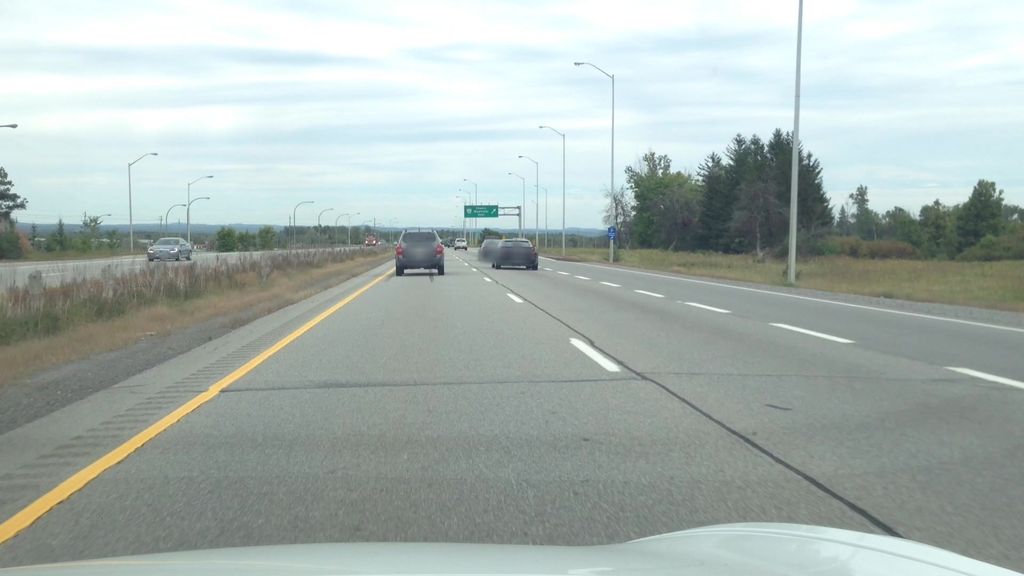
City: ottawa-gatineau